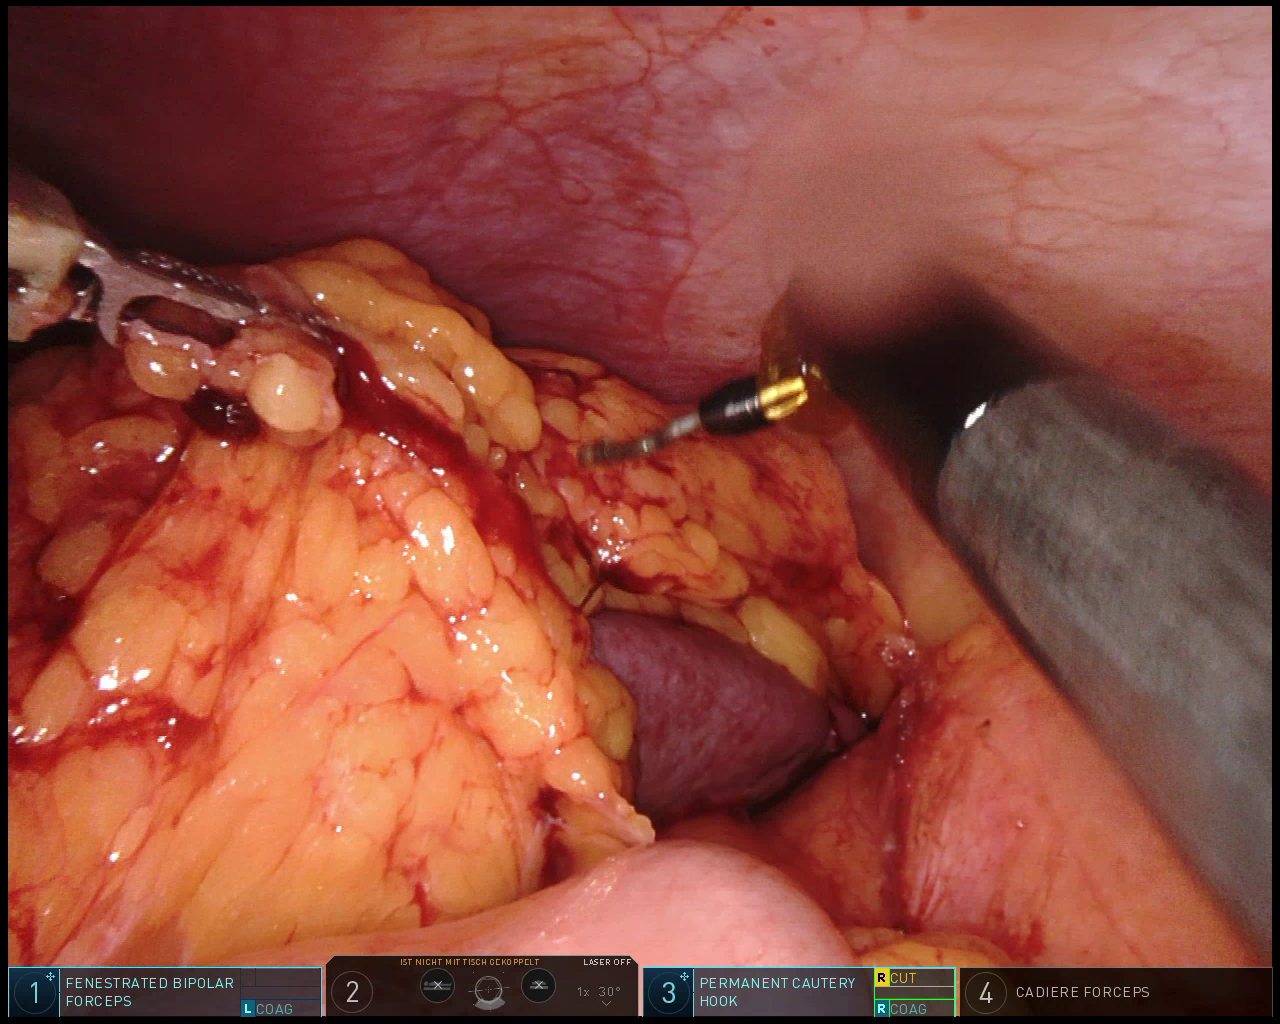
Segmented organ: spleen
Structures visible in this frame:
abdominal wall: yes
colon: yes
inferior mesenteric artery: no
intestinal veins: no
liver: no
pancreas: no
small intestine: yes
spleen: yes
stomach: no
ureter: no
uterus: no
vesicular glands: no